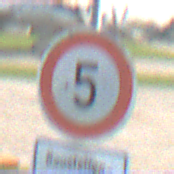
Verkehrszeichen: Geschwindigkeit5
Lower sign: HinweiseAufGefahrenDurchVerbaleAngabe2
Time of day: MorningAfternoon
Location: Outdoor (Special)
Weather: Clear
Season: NotSpecified
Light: Natural